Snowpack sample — Loveland Pass, Silver Plume, Colorado, USA (12/14/25, 10:50 AM MST)
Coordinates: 39.664, -105.882
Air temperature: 36 °F
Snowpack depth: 67 cm
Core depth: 10 cm
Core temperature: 50 °F
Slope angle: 6°, slope face: 326°
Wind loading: low
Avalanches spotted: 0
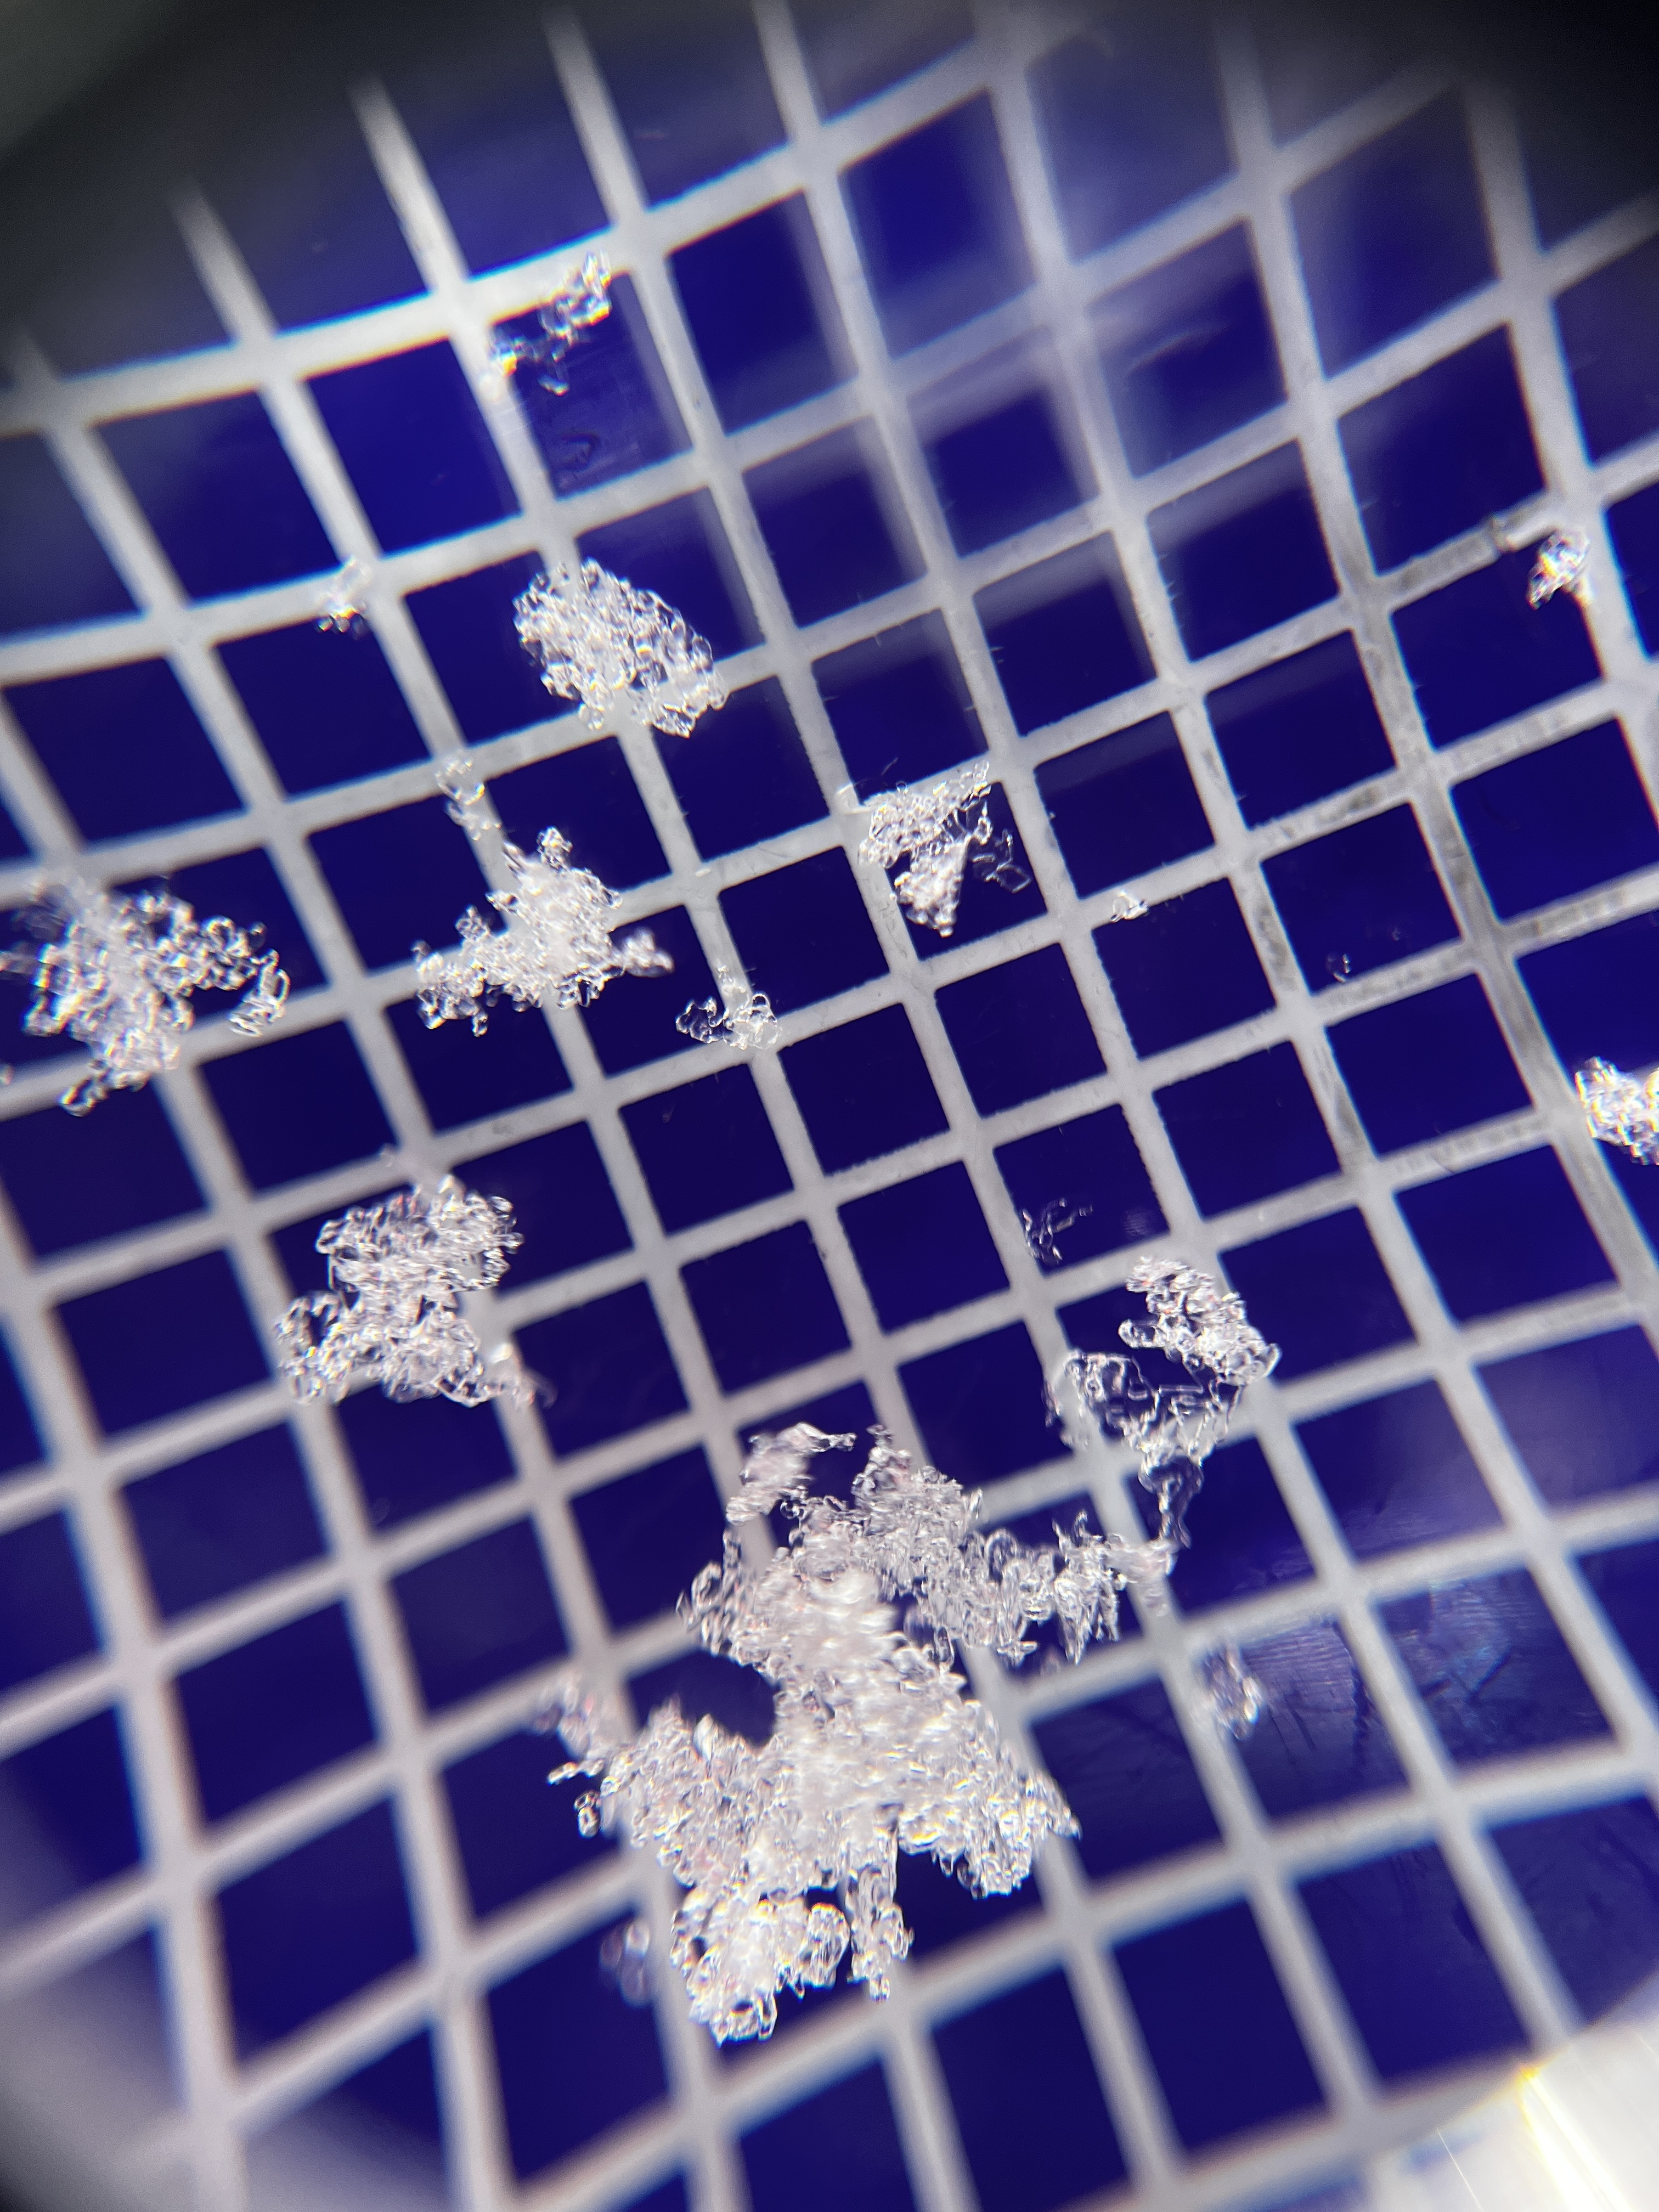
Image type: magnified_profile
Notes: No avalanches spotted, very late start to the season with minimal snowpack